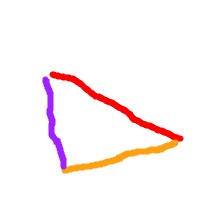
Shape: triangle